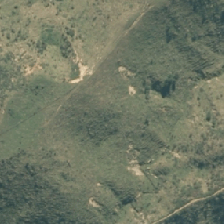
Land cover: grose_broom